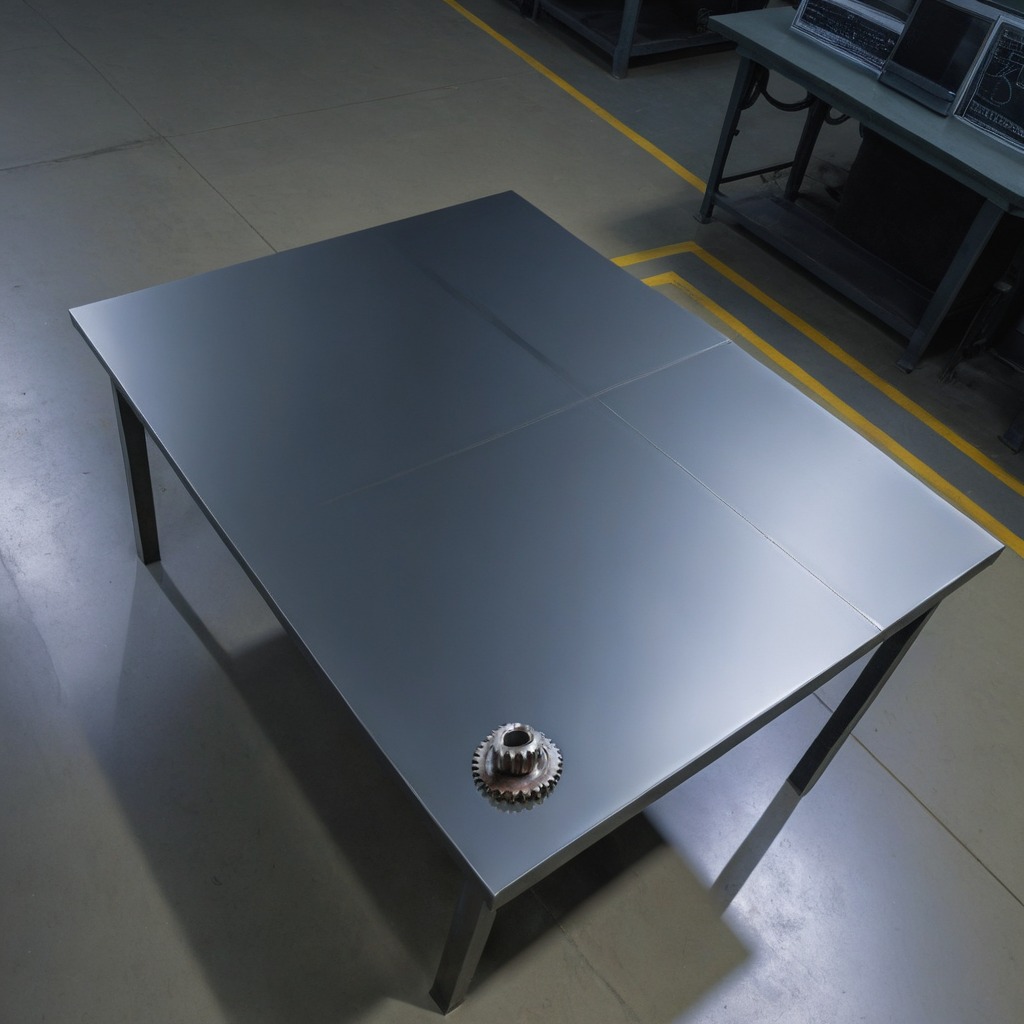
A steel gear with teeth is lying on the tabletop.